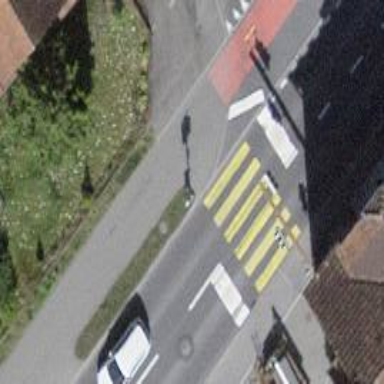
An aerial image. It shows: Kerb barrier.